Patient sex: M
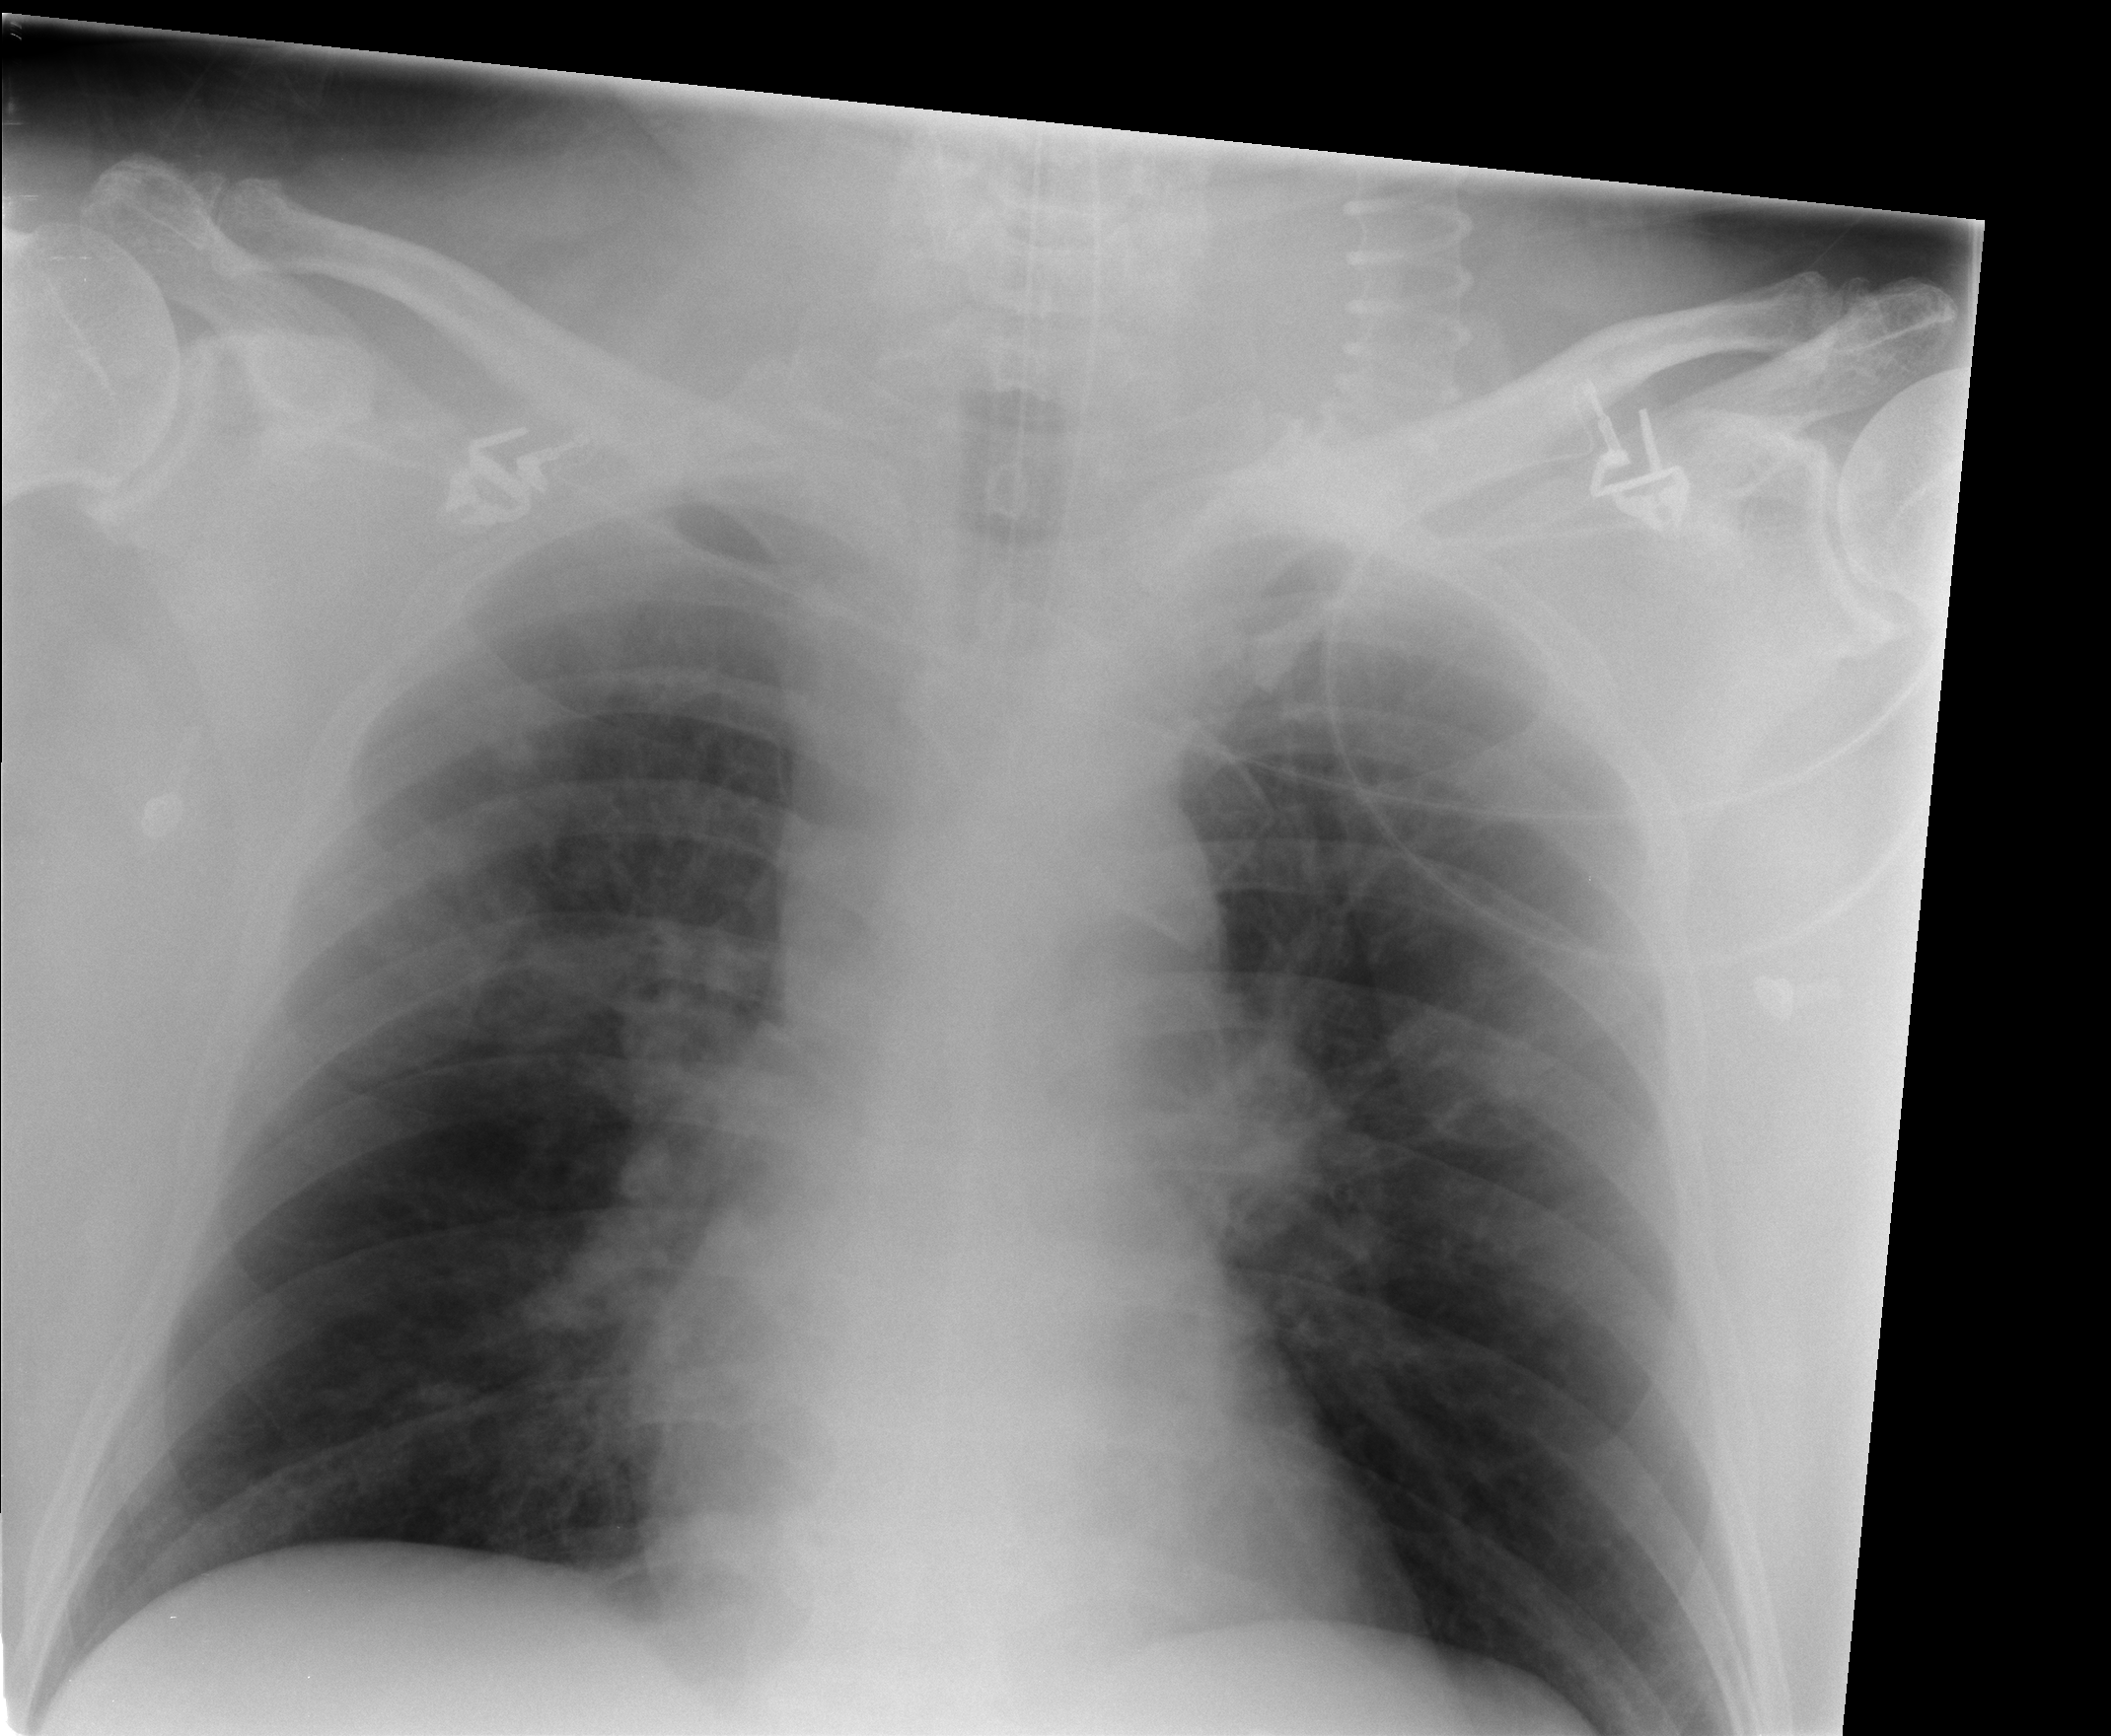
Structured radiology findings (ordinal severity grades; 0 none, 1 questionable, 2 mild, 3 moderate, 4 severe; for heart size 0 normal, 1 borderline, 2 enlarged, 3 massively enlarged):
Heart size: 0
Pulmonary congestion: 1
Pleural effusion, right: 0
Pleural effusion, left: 0
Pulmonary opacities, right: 0
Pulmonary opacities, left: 0
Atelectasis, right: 0
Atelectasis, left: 0